Question: I am trying to figure out how to my start the X axis in my line chart at the first date in stored in an object. I have been trying for quite some time now, and I am not sure what I am doing wrong. Any help would be appreciated.
It simply says that I can't convert from DateTime to Double, which makes sense, but I have no clue how to get around this.
I have indented the part of the code I am trying to make work. Thanks in advance!

'''
private void loadChart(List<Temperatur> templist)
{
// clear charts
this.chart1.Series.Clear();
this.chart2.Series.Clear();
// add Data to charts
Series series = this.chart1.Series.Add((templist.ElementAt(0).Date).ToString());
Series series2 = this.chart2.Series.Add((templist.ElementAt(0).Date).ToString());
// defines type of chart
series.ChartType = SeriesChartType.Line;
series2.ChartType = SeriesChartType.Line;
// sets line thickness
series.BorderWidth = 3;
series2.BorderWidth = 3;
// sets chart limits and intervals
chart1.ChartAreas[0].AxisY.Maximum = 42;
chart1.ChartAreas[0].AxisY.Minimum = 35;
chart1.ChartAreas[0].AxisY.Interval = 0.5;
//sets X axis labels
chart1.ChartAreas[0].AxisX.IntervalType = DateTimeIntervalType.Days;
chart1.ChartAreas[0].AxisX.Minimum = Convert.ToDouble(templist.ElementAt(0).Date);
// removes legend from chart
chart1.Legends[0].Enabled = false;
chart2.Legends[0].Enabled = false;
foreach (Temperatur tempObj in templist)
{
// Add point.
series.Points.Add(Convert.ToDouble(tempObj.Temp));
}
foreach (Temperatur tempObj in templist)
{
// Add point.
series2.Points.Add(Convert.ToInt32(tempObj.Puls.ToString()));
}
}
'''
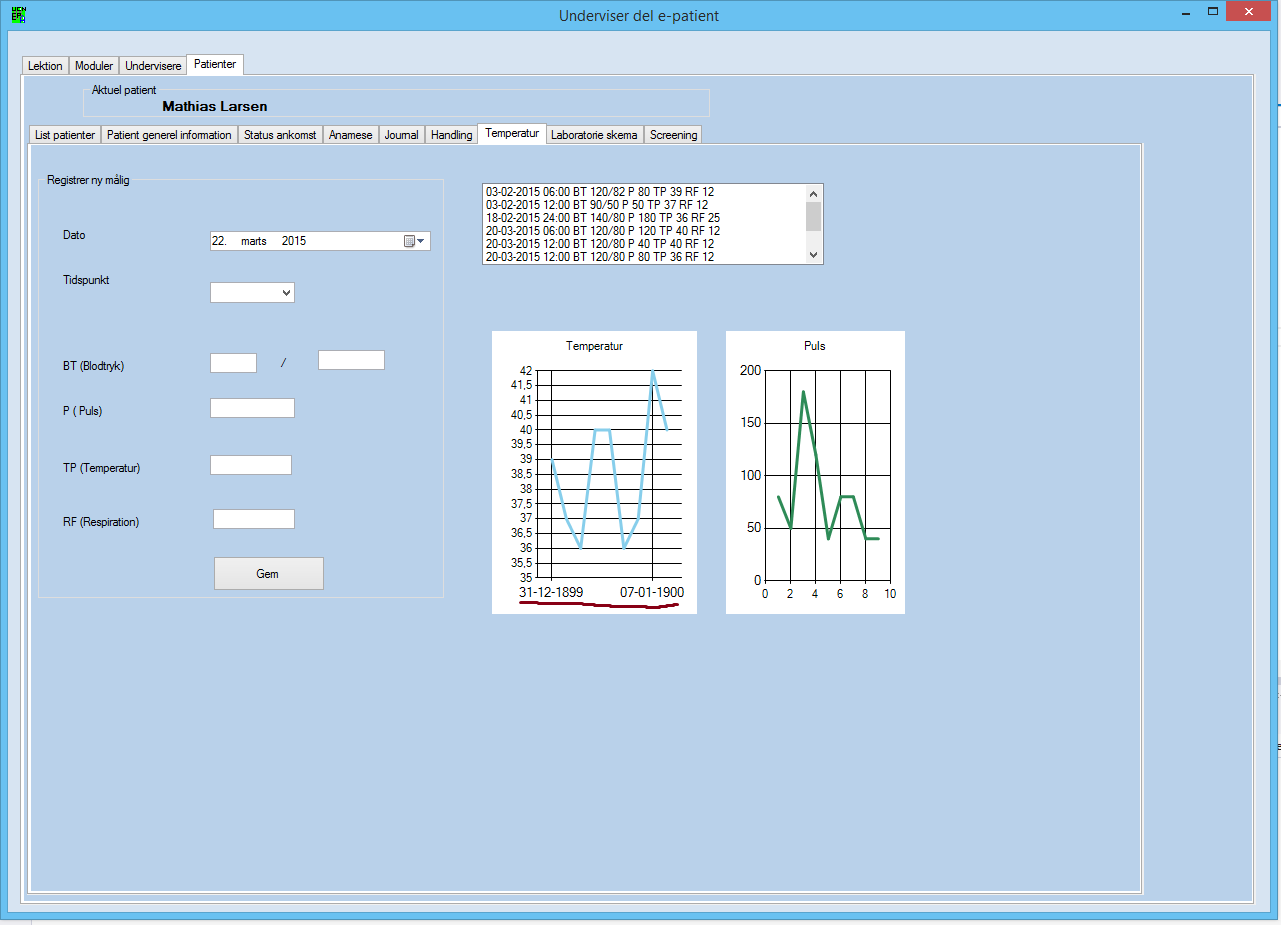
Answer: You can add 'DataPoints' in several formats.
You want them to have a X-Value of type 'DateTime' and an Y-Value of type 'double', so use a call like this:
'''
series.Points.AddXY(tempObj.Date, tempObj.Temp);
'''
If you want to start the display at a 'Minimum' you need to use the key of the Points collection, if the X-Values are dates it will be a date, if they are numbers (doubles by default) you use a number.
If you never have set the X-Values they will start at '0' by default (which will be shown as '1899' when cast to a DateTime..)
Doing so is a little tricky, as the 'Minimum' only accepts doubles; that's because even when your type is set to 'DateTime' and even though you have added 'DateTime' X-Values, they still are stored as 'double'.
To set the 'Minimum' etc after you have added the 'DataPoints' with their 'X-Values' as 'DateTimes' you can use :
'''
int yourStartIndex = 1;
chart1.ChartAreas[0].AxisX.Minimum = series.Points.ElementAt(yourStartIndex).XValue;
'''
To control the displayed X-Axis label set its 'Format'; here is an example:
'''
chart1.ChartAreas[0].AxisX.LabelStyle.Format = "dd.MM.\'yy hh\h";
'''
Note the added 'h' and the added apostrophe resulting in something like: '21.03'15 12h'